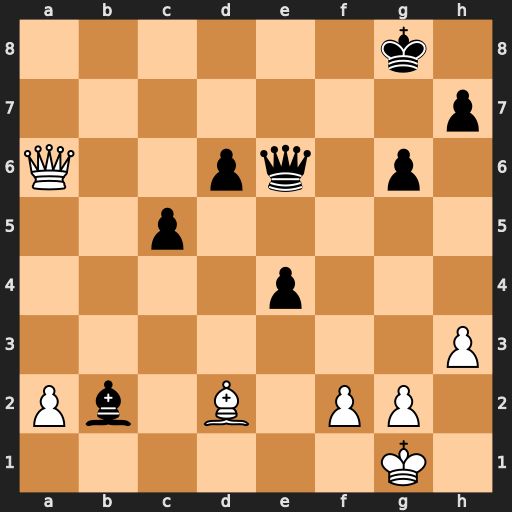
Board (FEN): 6k1/7p/Q2pq1p1/2p5/4p3/7P/Pb1B1PP1/6K1
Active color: w
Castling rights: -
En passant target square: -
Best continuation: Qa8+ Kf7 Qb7+